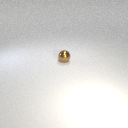
small brown metal sphere